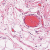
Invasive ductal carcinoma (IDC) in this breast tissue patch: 0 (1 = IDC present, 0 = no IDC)